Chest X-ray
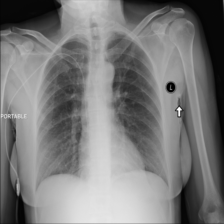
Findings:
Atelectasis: negative
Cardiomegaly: negative
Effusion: negative
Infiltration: negative
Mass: negative
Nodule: negative
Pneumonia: negative
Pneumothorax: negative
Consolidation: negative
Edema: negative
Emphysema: negative
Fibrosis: negative
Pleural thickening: negative
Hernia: negative